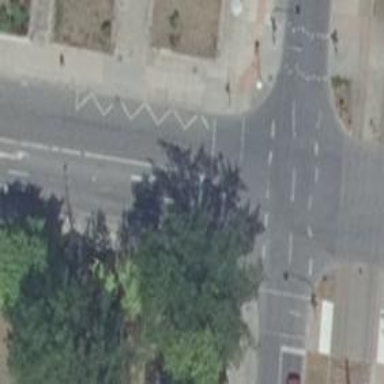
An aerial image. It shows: Road with traffic signals.